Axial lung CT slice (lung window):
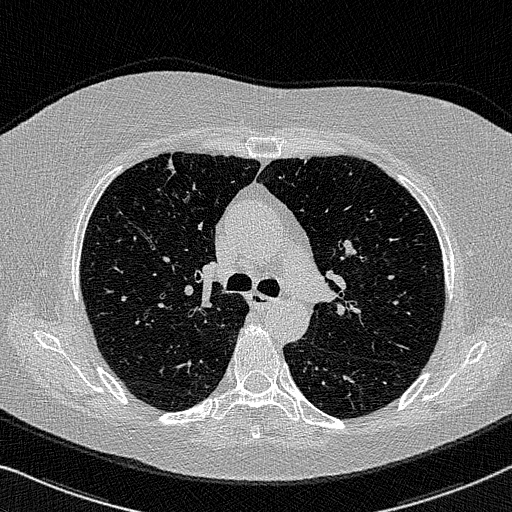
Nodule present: no